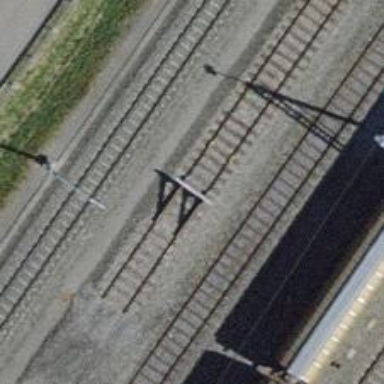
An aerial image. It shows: Railway buffer stop.